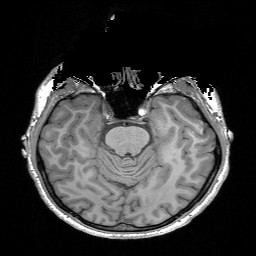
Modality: T1w
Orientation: coronal